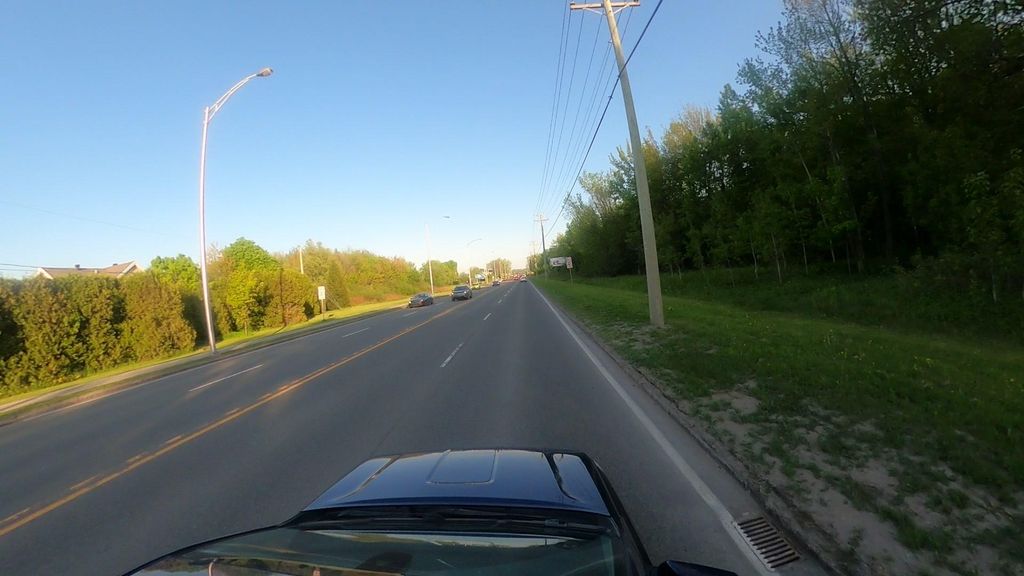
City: quebec_city